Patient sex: M
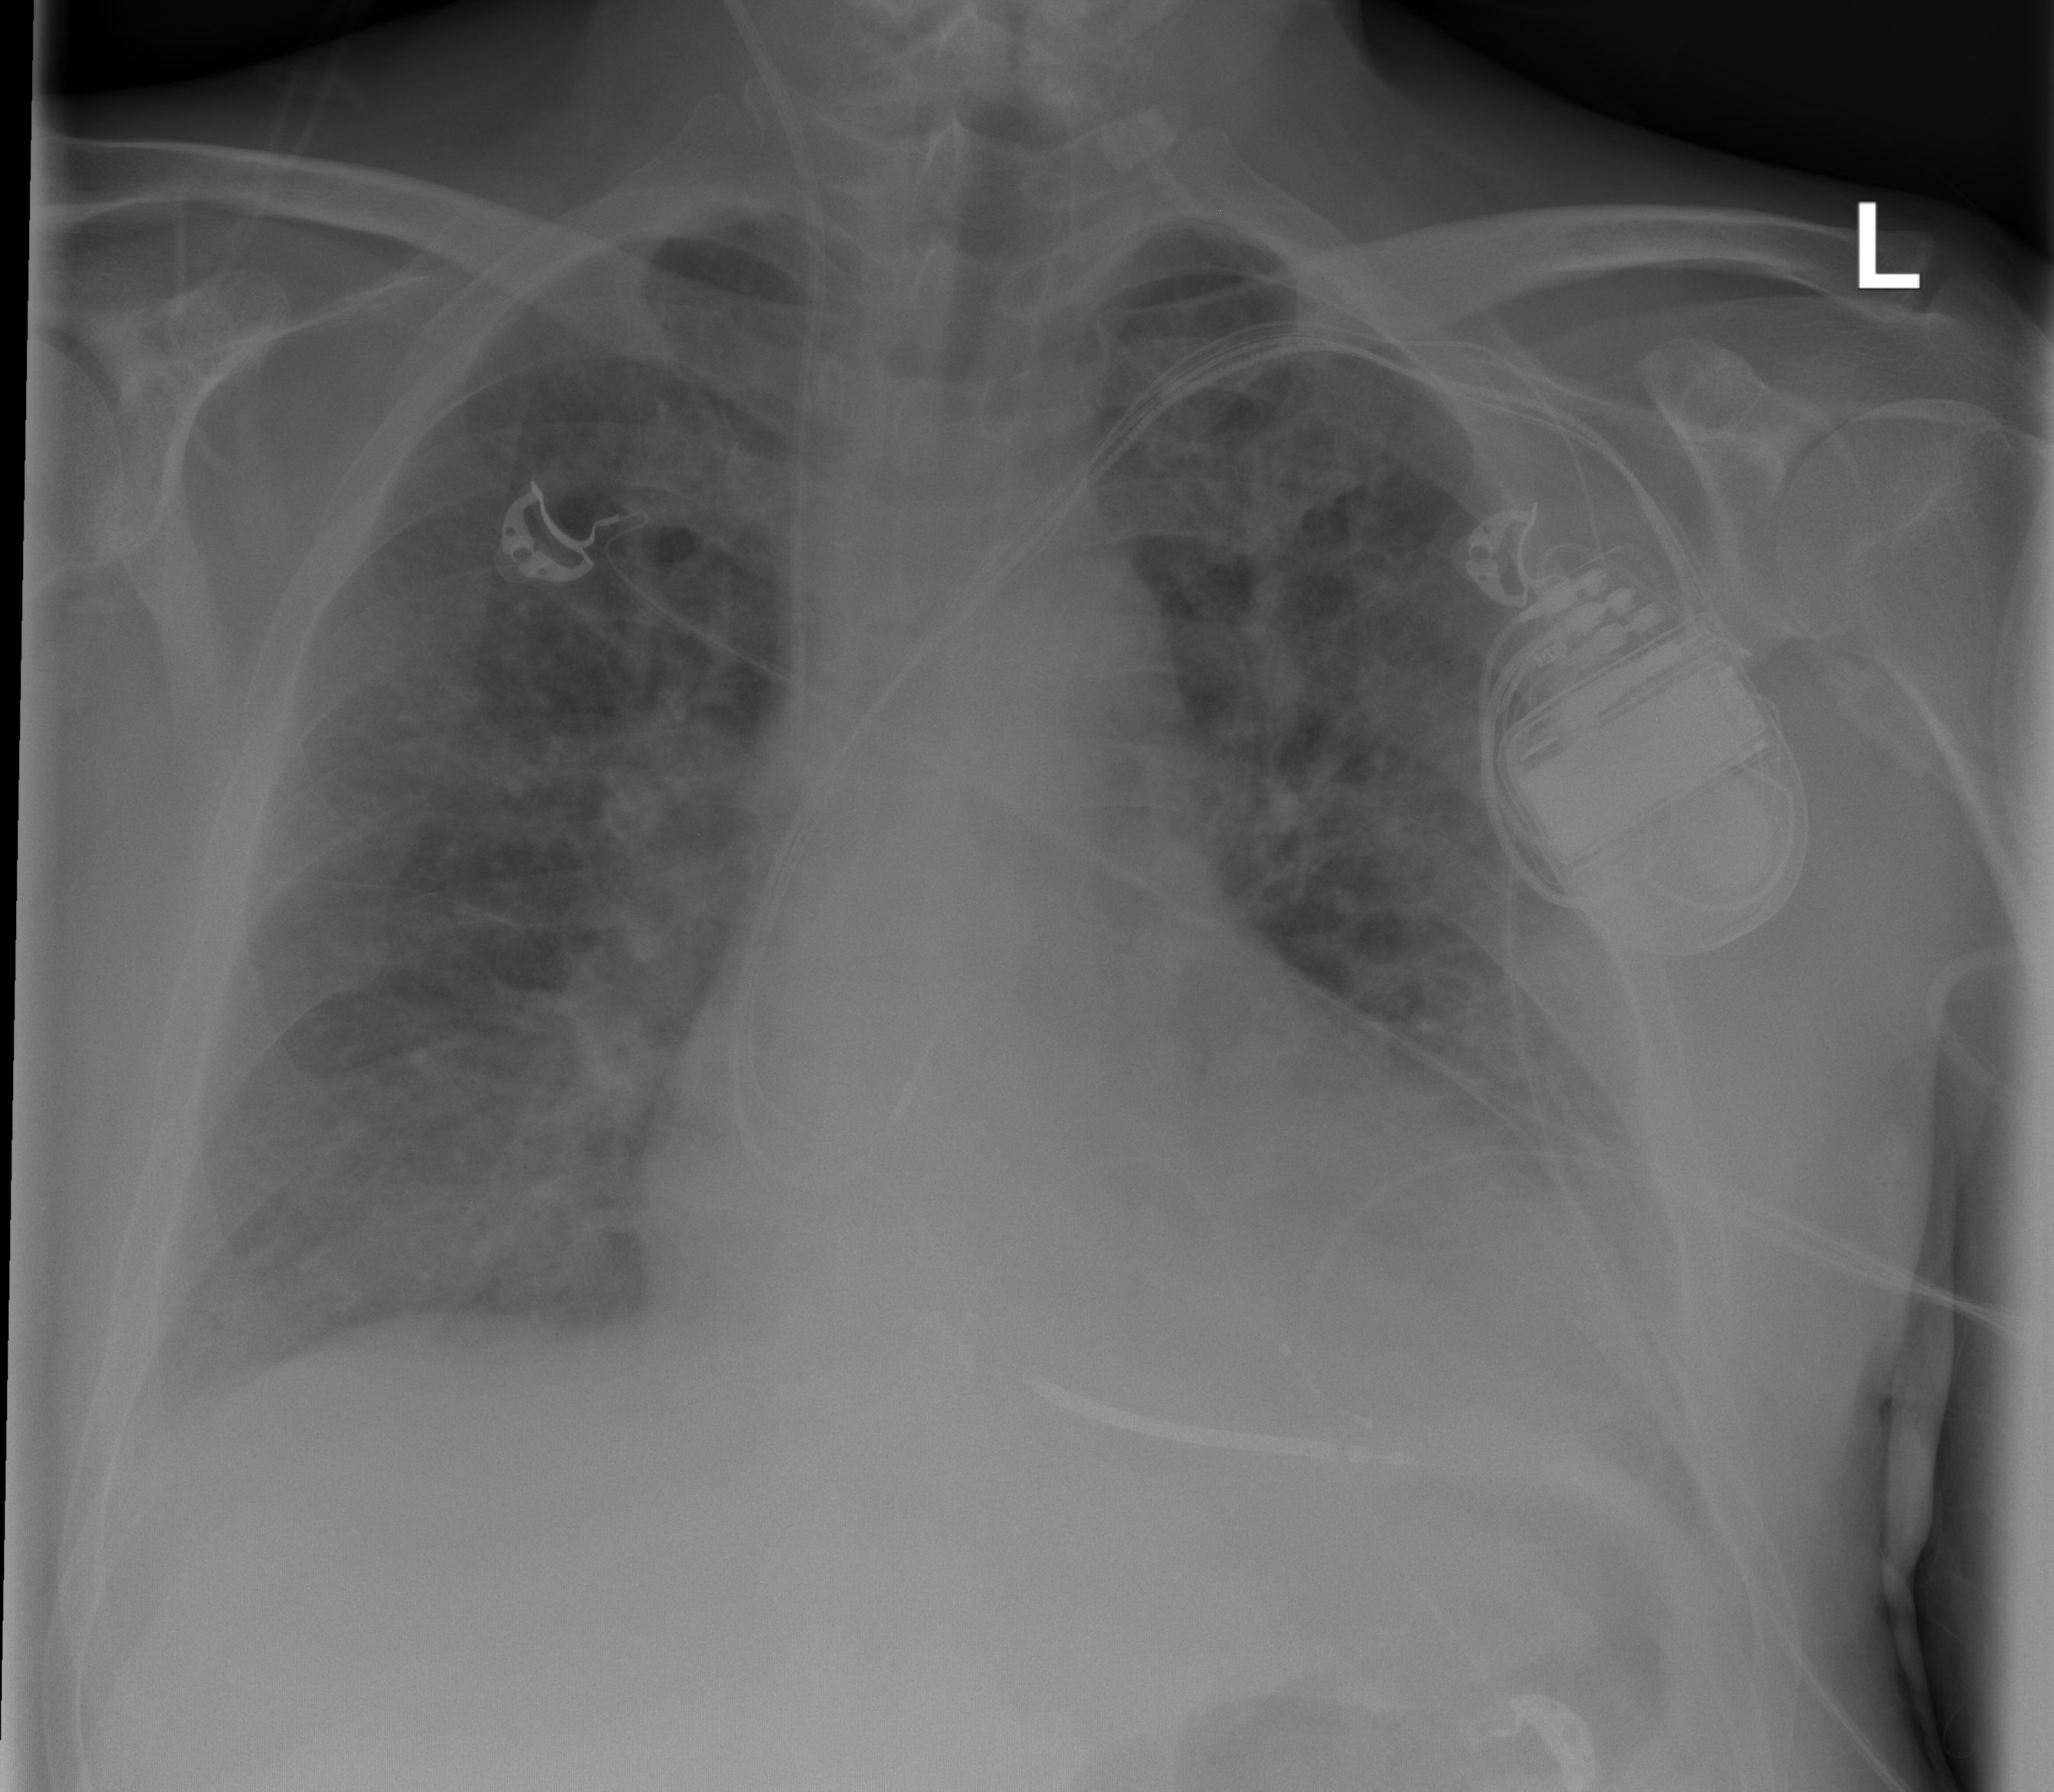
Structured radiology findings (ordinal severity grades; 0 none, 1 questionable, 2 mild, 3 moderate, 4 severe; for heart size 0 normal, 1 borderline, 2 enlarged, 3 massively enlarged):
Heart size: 0
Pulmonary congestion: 3
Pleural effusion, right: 0
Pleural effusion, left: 2
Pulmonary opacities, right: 3
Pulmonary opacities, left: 3
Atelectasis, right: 0
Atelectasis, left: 0